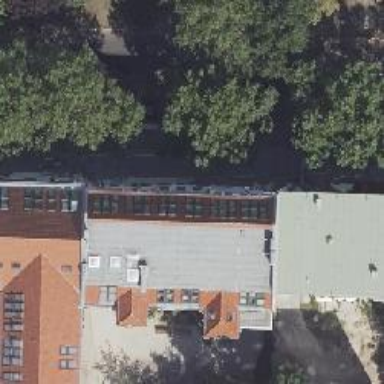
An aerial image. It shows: Kindergarten.